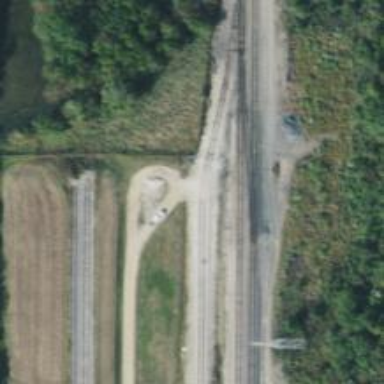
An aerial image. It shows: Railway siding with rails.